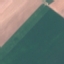
Land use / land cover: AnnualCrop